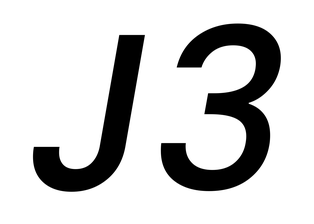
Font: Poppins-MediumItalic